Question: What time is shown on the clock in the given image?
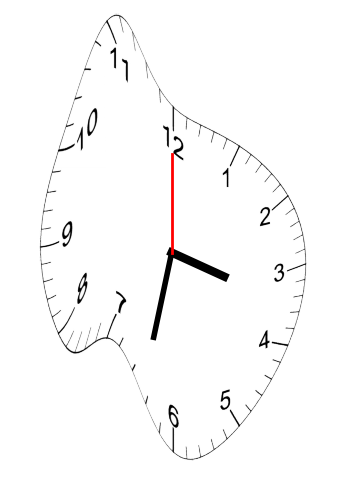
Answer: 03:32:00